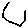
Label: hexagon